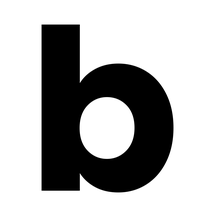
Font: Poppins-Bold